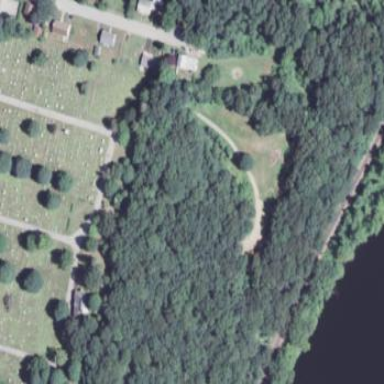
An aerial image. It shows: Cemetery.